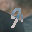
Label: 9